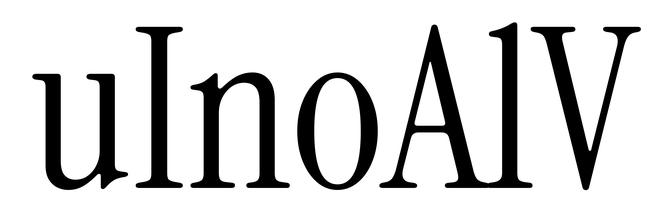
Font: InstrumentSerif-Regular